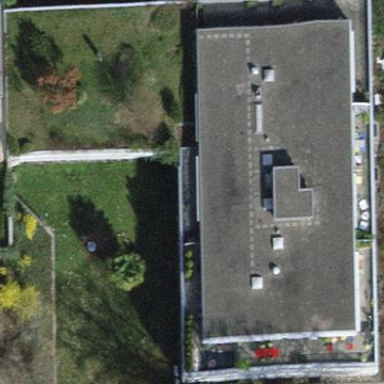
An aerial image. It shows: Clinic building offering healthcare services.